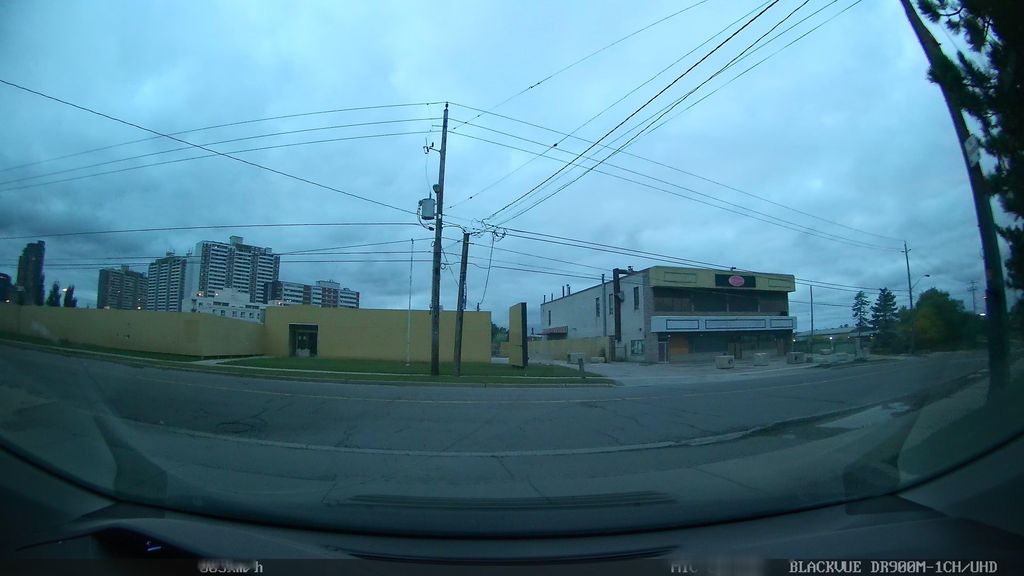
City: toronto